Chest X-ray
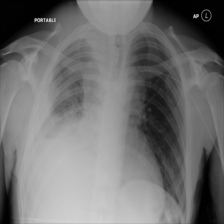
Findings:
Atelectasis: negative
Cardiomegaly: negative
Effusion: negative
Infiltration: negative
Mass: positive
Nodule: negative
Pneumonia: negative
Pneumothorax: negative
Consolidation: negative
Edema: negative
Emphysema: negative
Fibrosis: negative
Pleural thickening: negative
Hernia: negative